Question: My code is giving me an error. How do I fix it?
'''
override func viewDidLoad() {
super.viewDidLoad()
view.backgroundColor = UIColor (r: 13, g: 214, b: 151)
view.addSubview(inputsContainerView)
setupInputsContainerView()
}
func setupInputsContainerView() {
//need x, y, width, height constraints
inputsContainerView.centerXAnchor.constraint(equalTo: view.centerXAnchor).isActive = true
inputsContainerView.centerYAnchor.constraint(equalTo: view.centerYAnchor).isActive = true
inputsContainerView.widthAnchor.constraint(equalTo: view.widthAnchor, constant: -24).isActive = true
inputsContainerView.heightAnchor.constraint(equalToConstant: 150).isActive = true
func PreferredStatusBarStyle() ->UIStatusBarStyle {
return.lightContent
}
}
extension UIColor {
convenience init(r: CGFloat, g: CGFloat, b: CGFloat) {
self.init(red: r/255, green: g/255 , blue: b/255, alpha: 1)
}
}
'''
but thing is I'm only getting an error in the extension UIColor {
and the view.backgroundColor = UIColor < is there any fix?

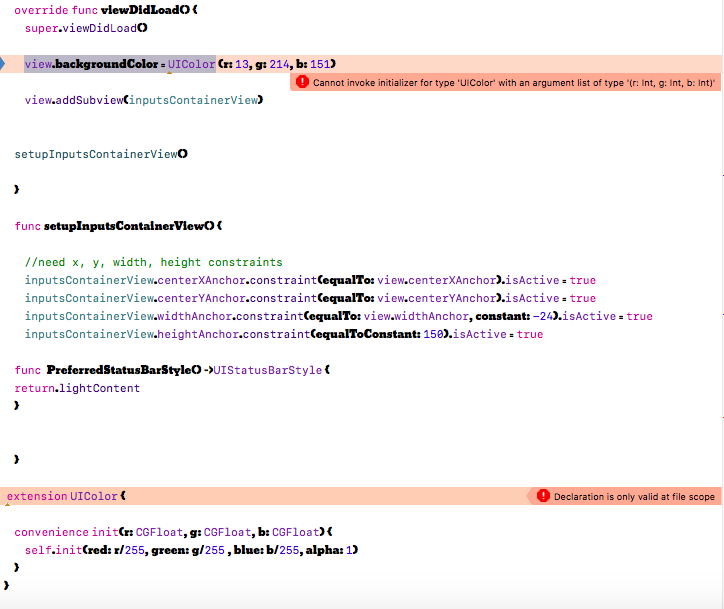
Answer: ## Update
Like I mentioned in the comment, keep the extension of UIColor outside of 'LoginController' scope. The correct code looks like below:
'''
class LoginController: UIViewController {
let inputsContainerView: UIView = {
let view = UIView()
let inputsContainerView = UIView()
inputsContainerView.backgroundColor = UIColor.white
inputsContainerView.translatesAutoresizingMaskIntoConstraints = false
view.layer.cornerRadius = 5
view.layer .masksToBounds = true
return view
}()
override func viewDidLoad() {
super.viewDidLoad()
view.backgroundColor = UIColor (r: 13, g: 214, b: 151)
view.addSubview(inputsContainerView)
setupInputsContainerView()
}
func setupInputsContainerView() {
//need x, y, width, height constraints
inputsContainerView.centerXAnchor.constraint(equalTo: view.centerXAnchor).isActive = true
inputsContainerView.centerYAnchor.constraint(equalTo: view.centerYAnchor).isActive = true
inputsContainerView.widthAnchor.constraint(equalTo: view.widthAnchor, constant: -24).isActive = true
inputsContainerView.heightAnchor.constraint(equalToConstant: 150).isActive = true
}
func PreferredStatusBarStyle() -> UIStatusBarStyle {
return.lightContent
}
}
extension UIColor {
convenience init(r: Int, g: Int, b: Int) {
self.init(red: CGFloat(r)/255.0, green: CGFloat(g)/255.0 , blue: CGFloat(b)/255.0, alpha: 1)
}
}
'''
# Isn't that obvious?
You are missing a trailing curly bracket for closing the 'setupInputsContainerView' scope
'''
override func viewDidLoad() {
super.viewDidLoad()
view.backgroundColor = UIColor (r: 13, g: 214, b: 151)
view.addSubview(inputsContainerView)
setupInputsContainerView()
}
func setupInputsContainerView() {
//need x, y, width, height constraints
inputsContainerView.centerXAnchor.constraint(equalTo: view.centerXAnchor).isActive = true
inputsContainerView.centerYAnchor.constraint(equalTo: view.centerYAnchor).isActive = true
inputsContainerView.widthAnchor.constraint(equalTo: view.widthAnchor, constant: -24).isActive = true
inputsContainerView.heightAnchor.constraint(equalToConstant: 150).isActive = true
}
func PreferredStatusBarStyle() ->UIStatusBarStyle {
return.lightContent
}
extension UIColor {
convenience init(r: CGFloat, g: CGFloat, b: CGFloat) {
self.init(red: r/255, green: g/255 , blue: b/255, alpha: 1)
}
}
'''